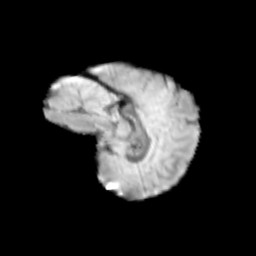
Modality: T2w
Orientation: sagittal
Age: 9
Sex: female
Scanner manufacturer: siemens
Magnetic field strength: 3 T
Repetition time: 3.8 s
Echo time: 0.07 s